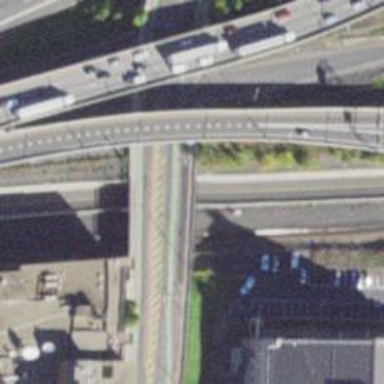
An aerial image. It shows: Asphalt busway.